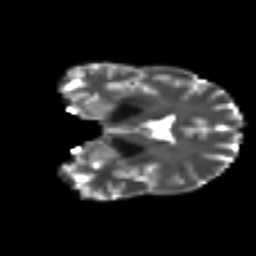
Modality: T2w
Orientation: coronal
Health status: ill
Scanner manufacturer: philips
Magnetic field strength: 3 T
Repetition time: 9 s
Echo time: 0.127 s